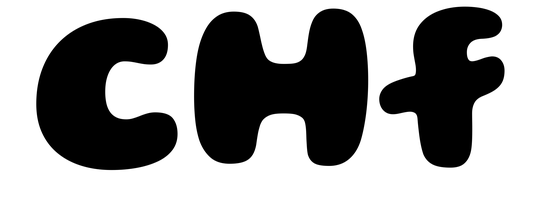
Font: Gluten_ExtraBold